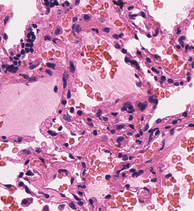
Tumor epithelial tissue: no
Tumor-associated stroma tissue: no
Normal tissue: yes